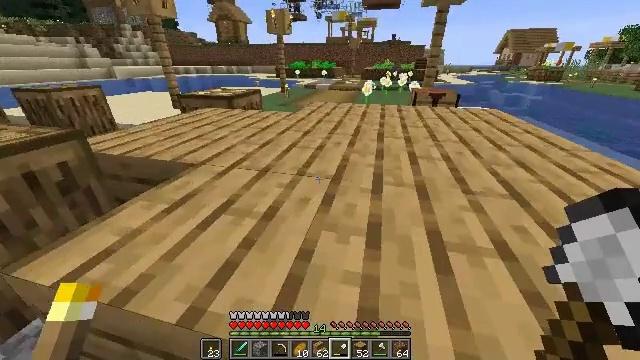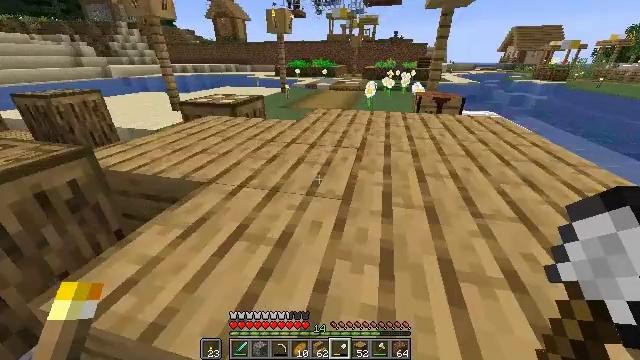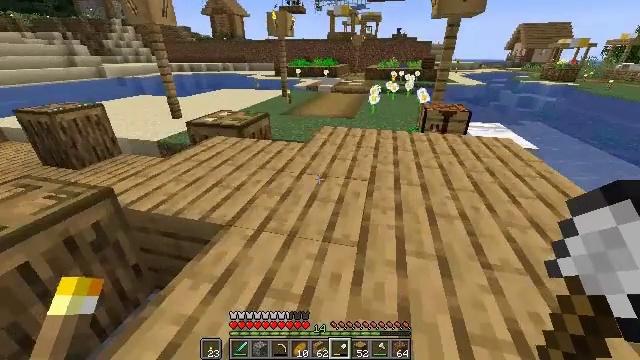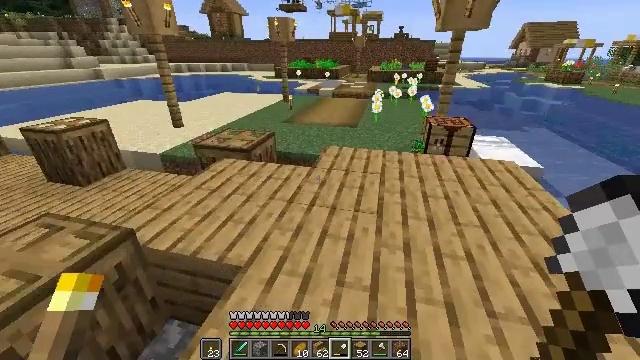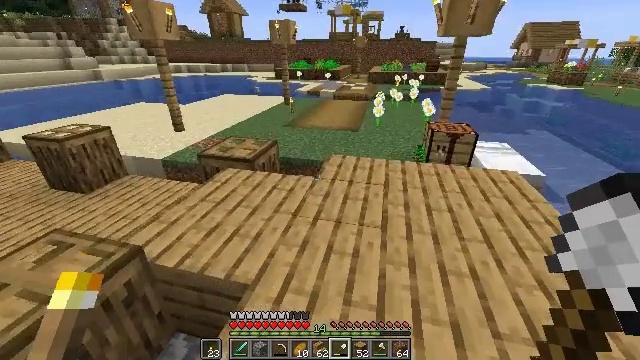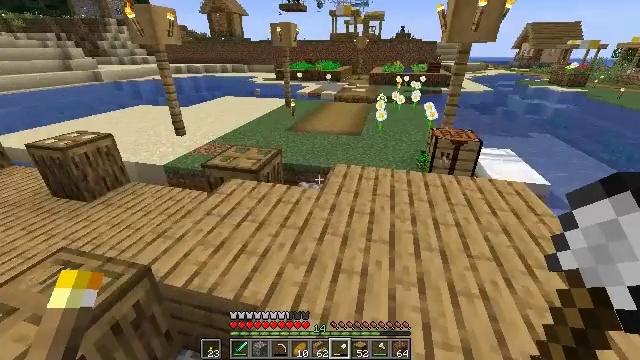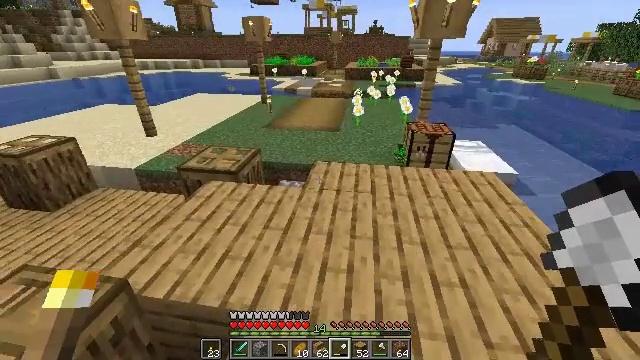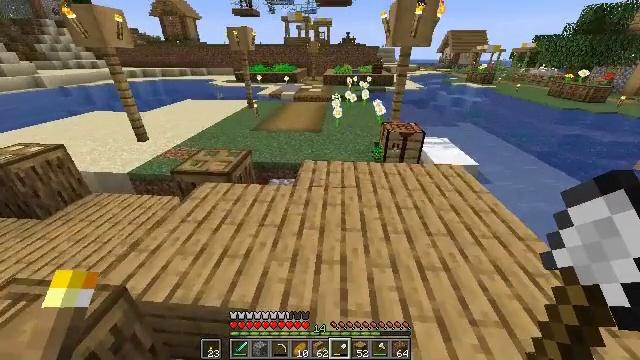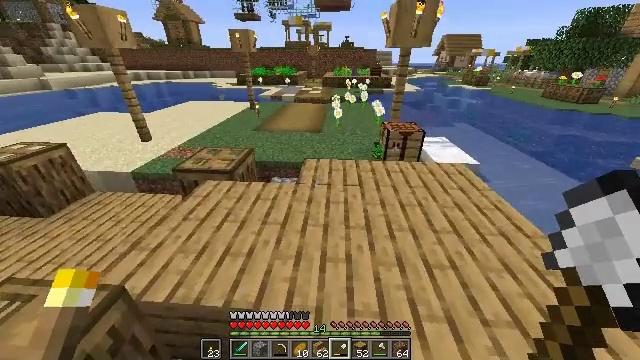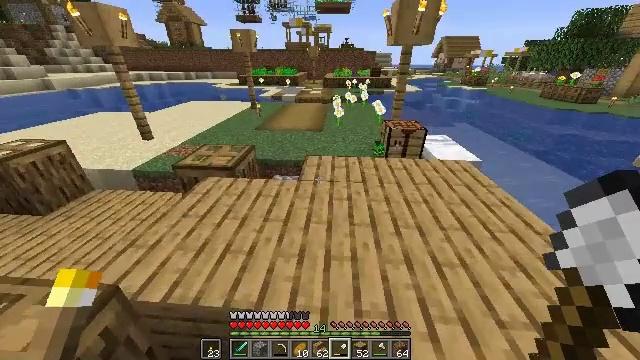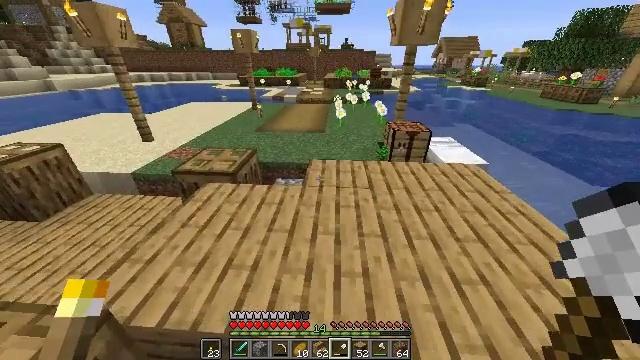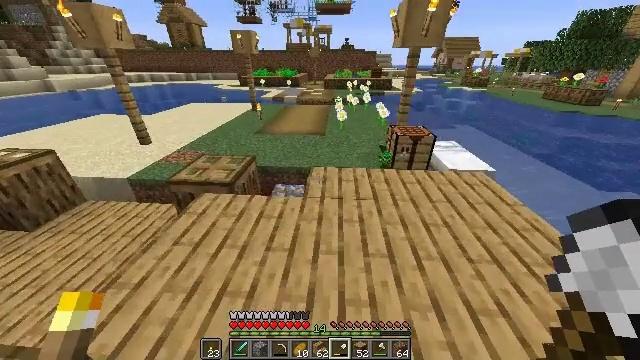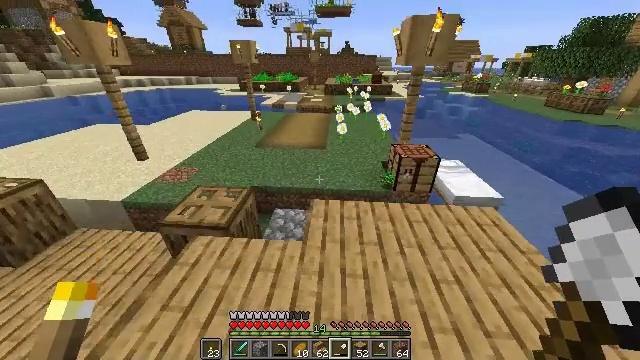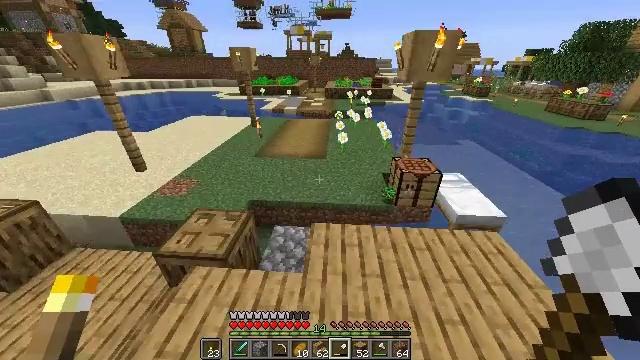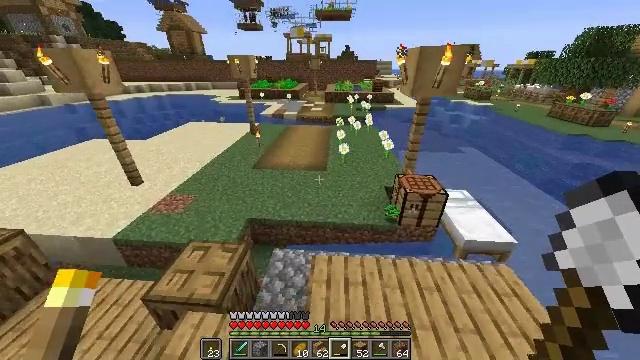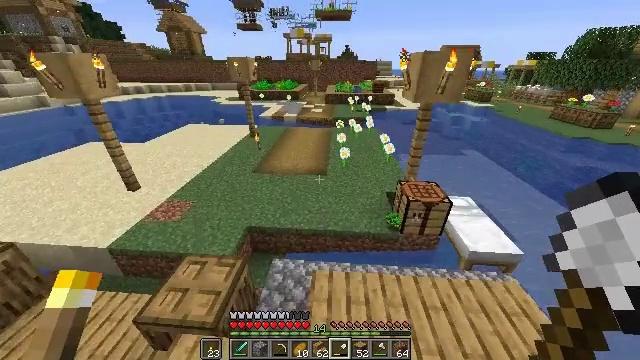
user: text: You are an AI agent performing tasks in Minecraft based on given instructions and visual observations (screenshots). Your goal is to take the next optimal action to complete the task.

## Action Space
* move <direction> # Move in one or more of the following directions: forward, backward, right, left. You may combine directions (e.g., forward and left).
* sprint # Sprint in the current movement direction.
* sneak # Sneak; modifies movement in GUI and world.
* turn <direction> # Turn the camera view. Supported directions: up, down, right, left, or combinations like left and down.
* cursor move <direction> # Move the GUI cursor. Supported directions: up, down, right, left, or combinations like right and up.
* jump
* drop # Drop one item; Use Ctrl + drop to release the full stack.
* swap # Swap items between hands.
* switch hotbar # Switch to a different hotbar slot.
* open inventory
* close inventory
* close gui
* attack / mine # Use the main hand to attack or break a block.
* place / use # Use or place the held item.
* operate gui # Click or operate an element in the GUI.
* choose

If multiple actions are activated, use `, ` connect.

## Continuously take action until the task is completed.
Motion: motion action
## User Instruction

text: Remove an azure bluet from the inventory.
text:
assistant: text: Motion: move forward, jump
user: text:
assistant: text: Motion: move forward, jump
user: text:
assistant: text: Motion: move forward, jump
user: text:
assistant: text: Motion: move forward, jump
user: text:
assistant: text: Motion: move forward, sprint, jump
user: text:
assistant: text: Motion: move forward, sprint, turn right and down, jump
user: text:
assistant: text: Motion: move forward, sprint, turn right and down, jump
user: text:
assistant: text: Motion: move forward, jump
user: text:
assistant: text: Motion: move forward, jump
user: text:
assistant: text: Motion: move forward, jump
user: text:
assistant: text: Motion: move forward, sprint, jump
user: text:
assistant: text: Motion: move forward, sprint, jump
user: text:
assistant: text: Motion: move forward, sprint, jump
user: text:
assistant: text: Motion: move forward, sprint, jump
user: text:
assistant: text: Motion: move forward, jump
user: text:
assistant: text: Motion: move forward, jump
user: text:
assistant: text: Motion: move forward, jump
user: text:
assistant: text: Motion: move forward, jump
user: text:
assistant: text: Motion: move forward, jump
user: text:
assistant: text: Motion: move forward, jump
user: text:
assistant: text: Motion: move forward, jump
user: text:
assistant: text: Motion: move forward, sprint, jump
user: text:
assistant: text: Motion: move forward, sprint, jump
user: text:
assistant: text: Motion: move forward, sprint, jump
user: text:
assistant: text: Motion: move forward, sprint, jump
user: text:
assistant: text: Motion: move forward, sprint, jump
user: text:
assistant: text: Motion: move forward, jump
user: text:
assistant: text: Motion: move forward, jump
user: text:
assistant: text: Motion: move forward, jump
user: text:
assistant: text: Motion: move forward, jump